Field crop: maize
Growth stage: 1
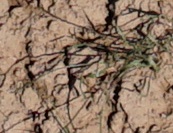
Species: lolium